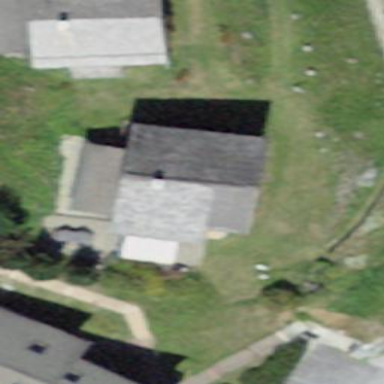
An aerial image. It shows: Building with tile roof.